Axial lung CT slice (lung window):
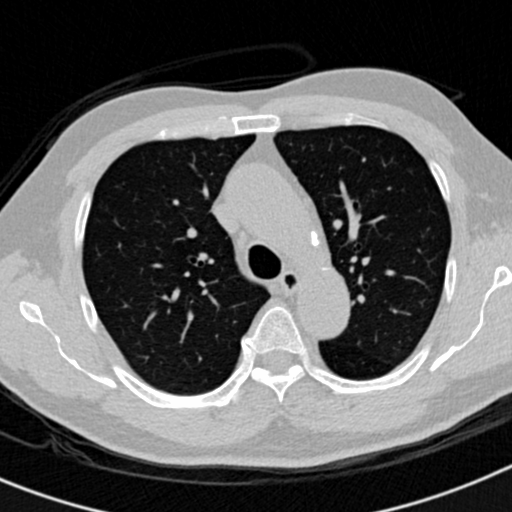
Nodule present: no